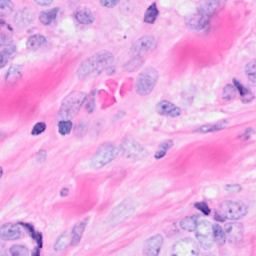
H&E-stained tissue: Breast